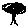
Label: tree